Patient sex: M
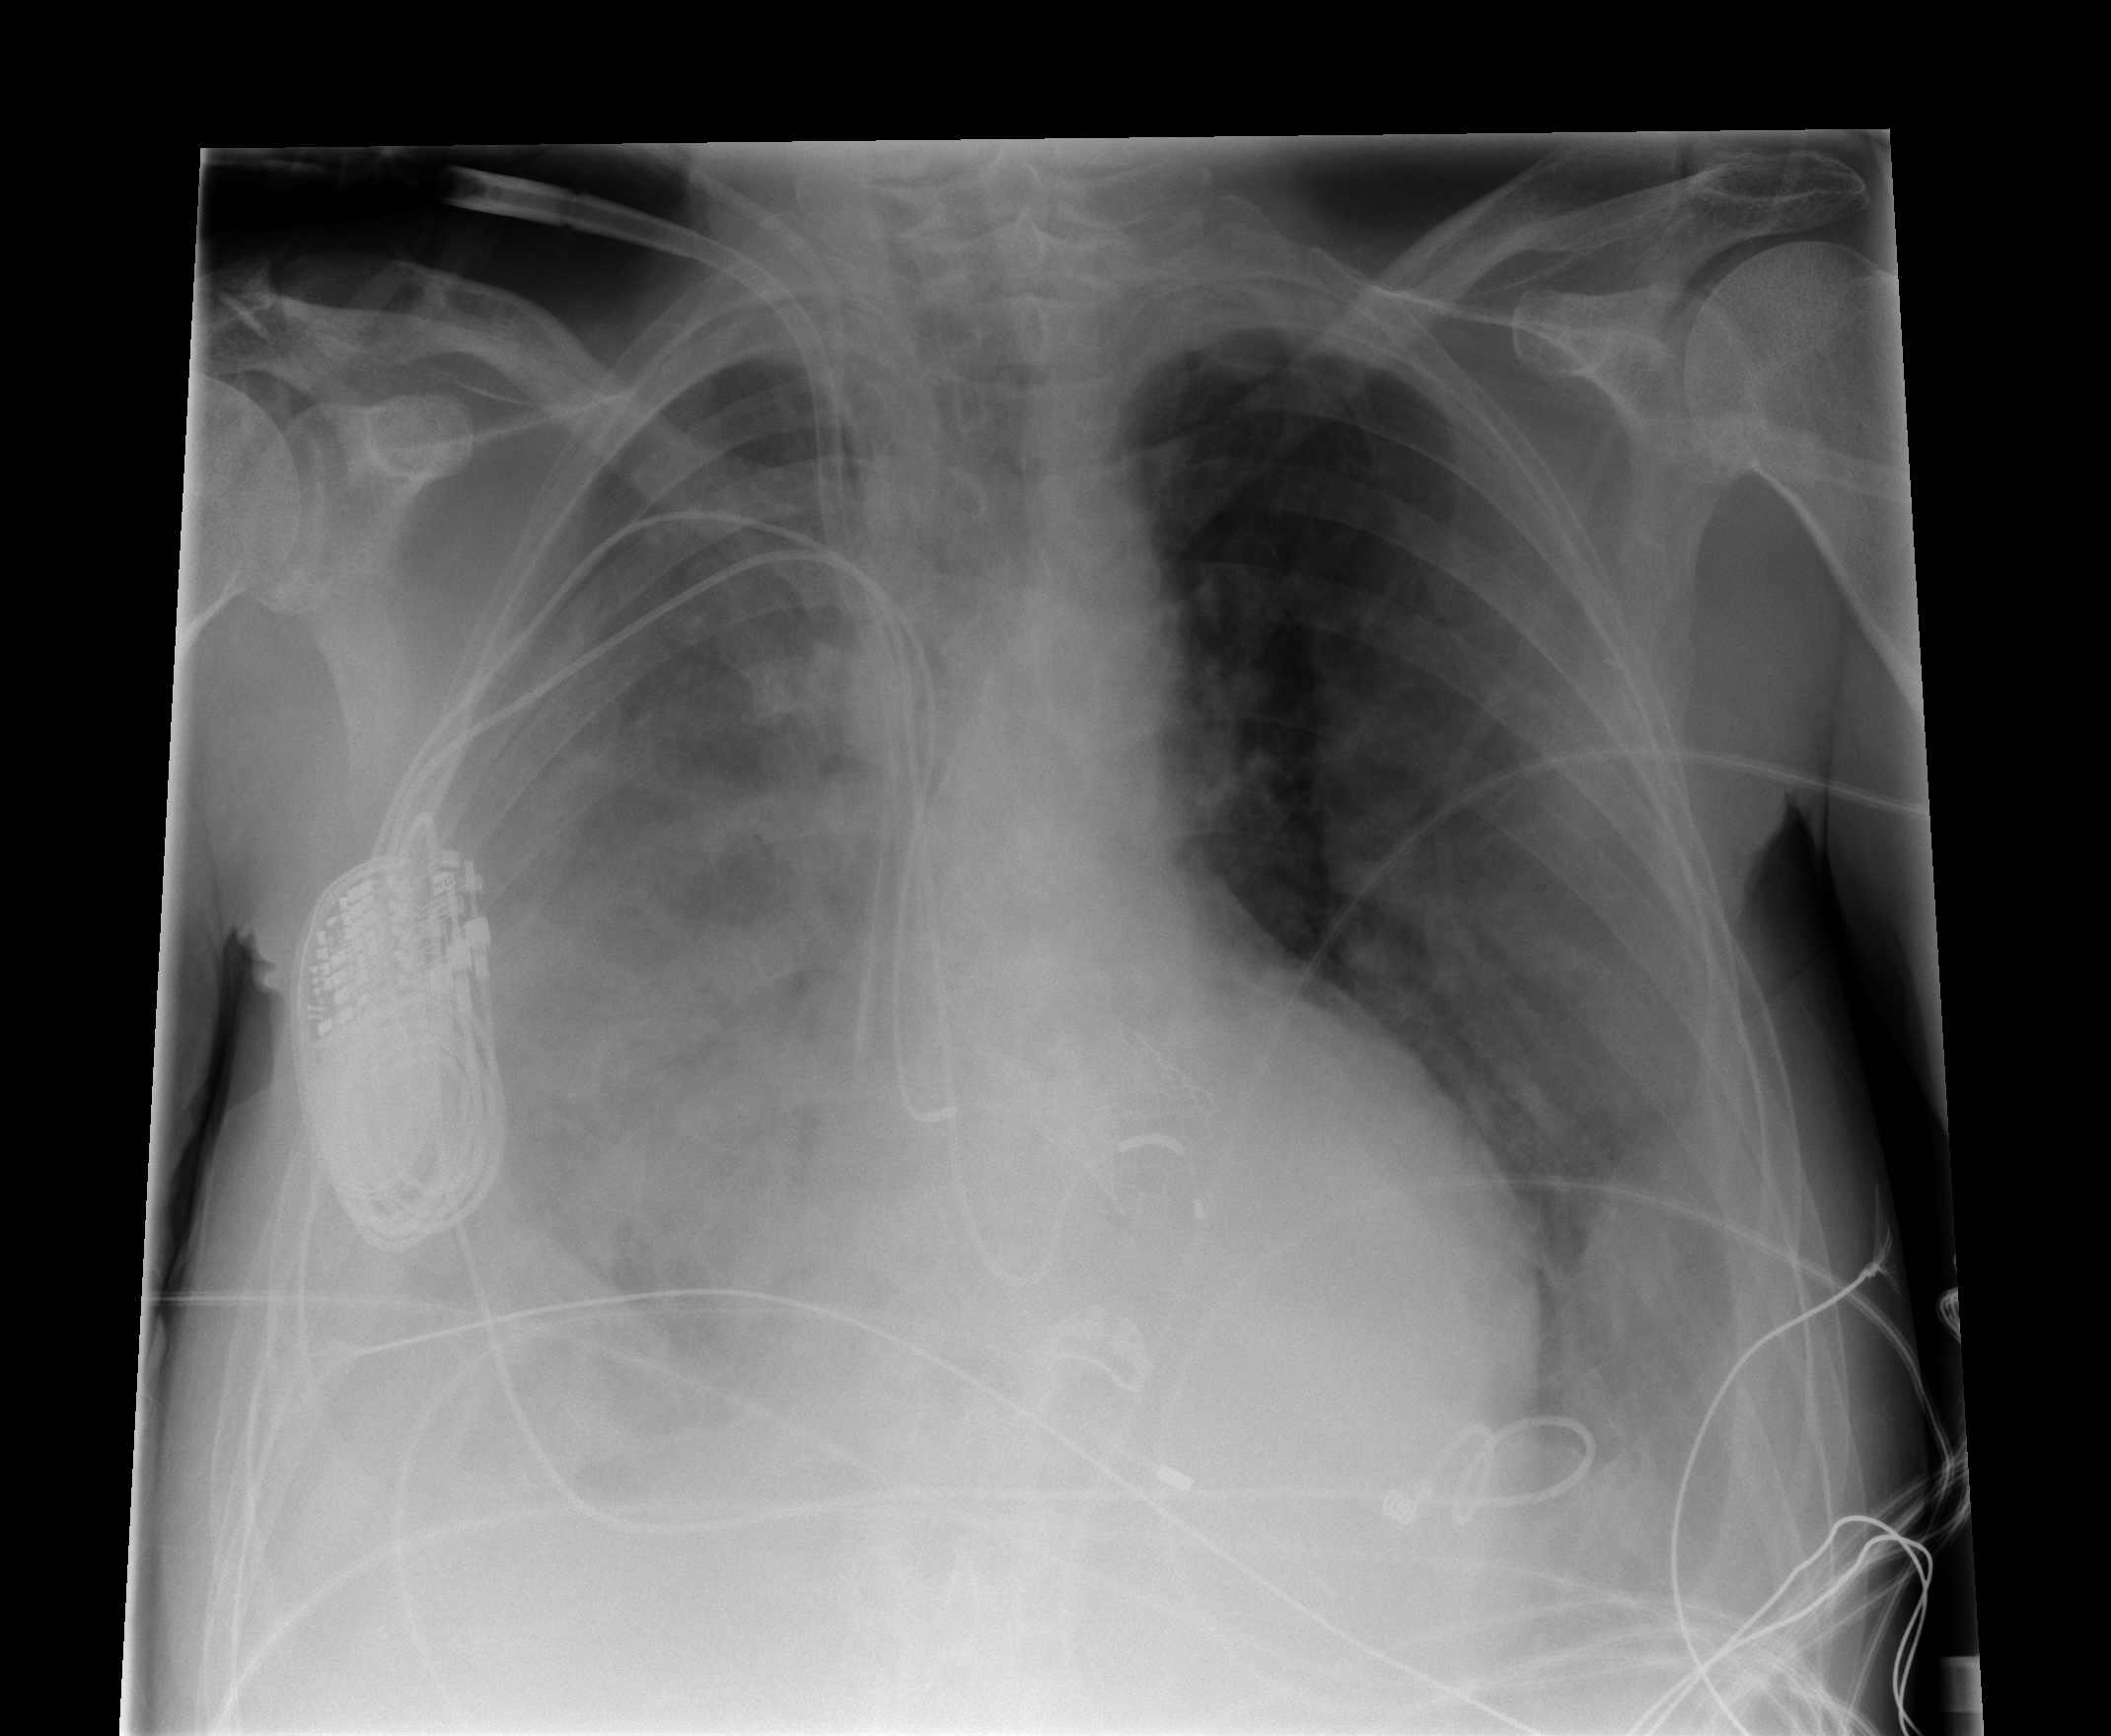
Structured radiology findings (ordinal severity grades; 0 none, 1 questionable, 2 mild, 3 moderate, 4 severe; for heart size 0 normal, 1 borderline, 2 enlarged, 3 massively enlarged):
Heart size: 2
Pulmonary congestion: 2
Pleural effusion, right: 3
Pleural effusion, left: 2
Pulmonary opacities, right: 3
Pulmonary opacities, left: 3
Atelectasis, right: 3
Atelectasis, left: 2